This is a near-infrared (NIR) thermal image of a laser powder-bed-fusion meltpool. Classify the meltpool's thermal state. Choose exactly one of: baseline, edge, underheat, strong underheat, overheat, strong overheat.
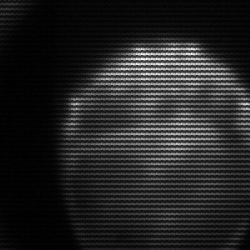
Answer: edge